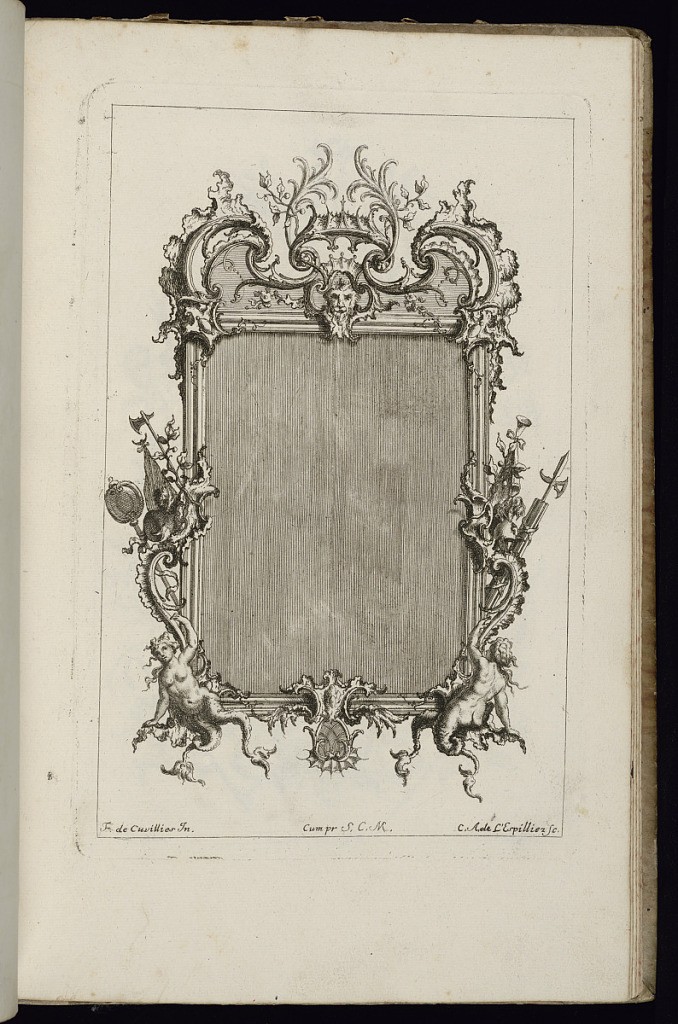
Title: Frame with Crowned Mask
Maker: François de Cuvilliés the Elder, Belgian, 1695 - 1768
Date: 1740–68
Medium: Etching and engraving on paper
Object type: Bound print
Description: Upright frame design for a mirror or painting, rectangular form, topped with a mask below an open crown; the base supported by two herms with armorial trophies at left and right.